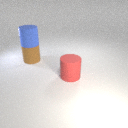
large brown rubber cylinder below large blue rubber cylinder